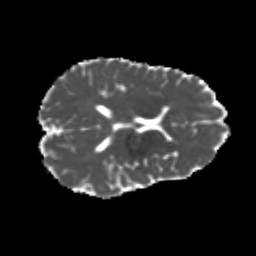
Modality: MD
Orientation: axial
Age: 22
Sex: female
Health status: healthy
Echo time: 0.074 s